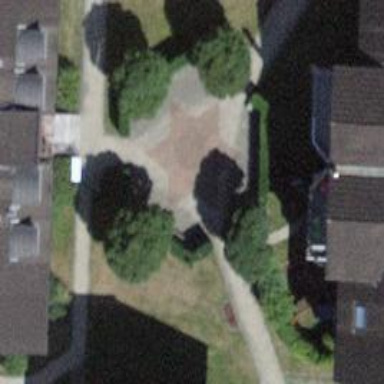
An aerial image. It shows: Paved footway.